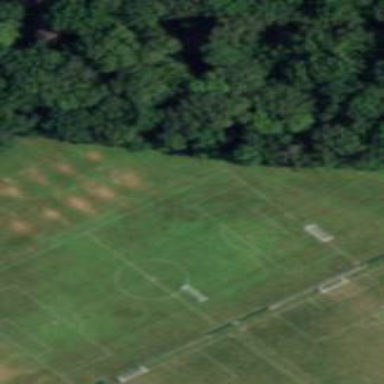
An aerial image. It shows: Soccer pitch for leisure land activities.